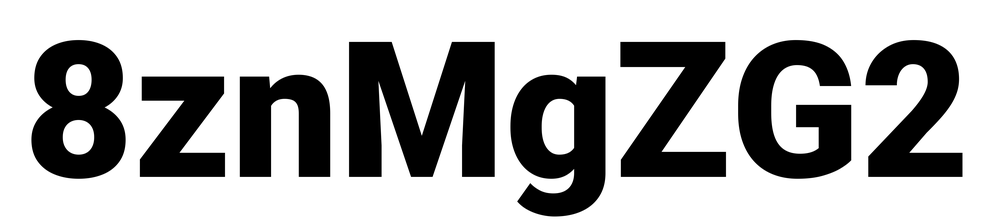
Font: Roboto_Black